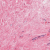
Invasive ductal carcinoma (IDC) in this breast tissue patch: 0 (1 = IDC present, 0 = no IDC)